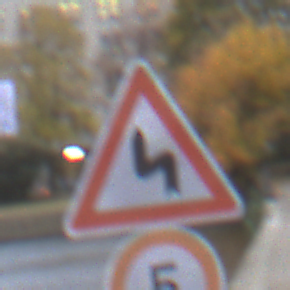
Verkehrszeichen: DoppelkurveZunaechstLinks
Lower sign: Geschwindigkeit5
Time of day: MorningAfternoon
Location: Outdoor (Urban)
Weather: Overcast
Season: NotSpecified
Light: Natural